Aerial crown-view tile of a tropical tree (Barro Colorado Island, Panama), acquired 20241014:
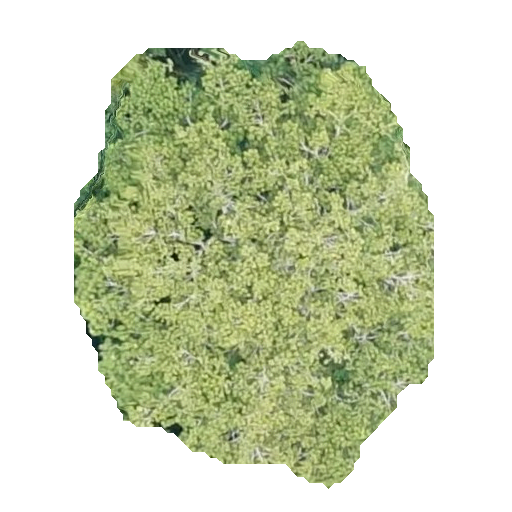
Species: Sterculia apetala
GBIF accepted scientific name: Sterculia apetala
Crown area: 194.013 m²